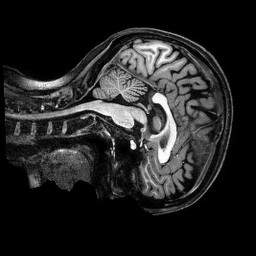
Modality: T1w
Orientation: sagittal
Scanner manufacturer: philips
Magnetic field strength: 3 T
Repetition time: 2.5 s
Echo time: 0.0057 s